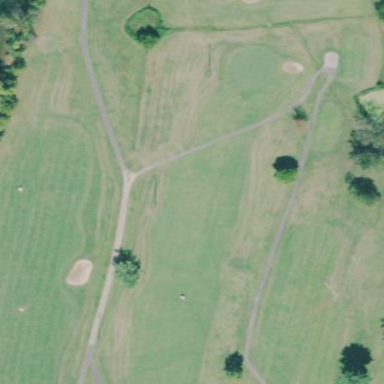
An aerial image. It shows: Grassy area designated as golf fairway.